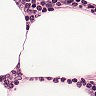
Metastatic tissue present: no